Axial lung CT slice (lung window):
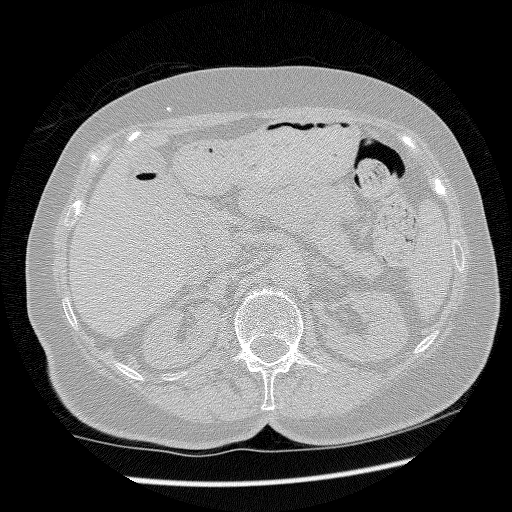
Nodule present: no